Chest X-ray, AP view. Patient: 49 years old, sex M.
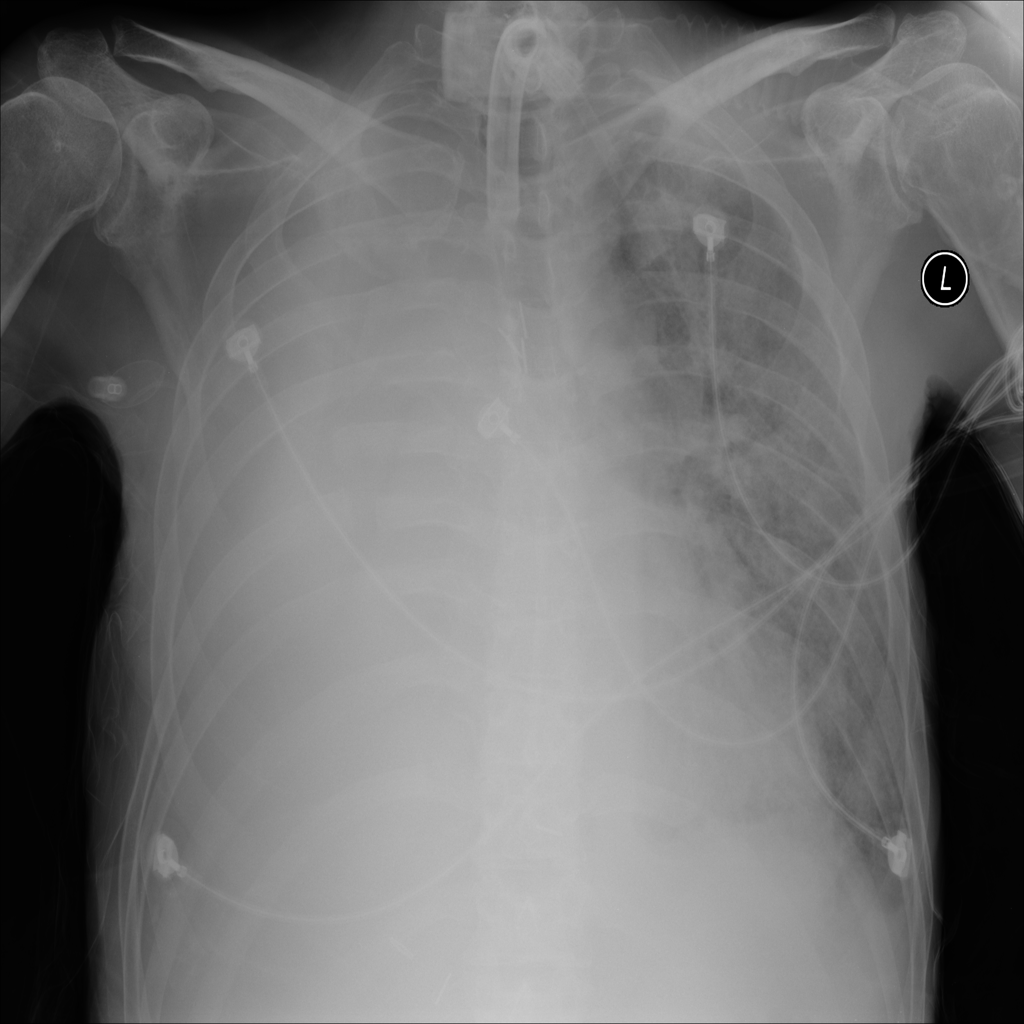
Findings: Atelectasis, Edema, Effusion